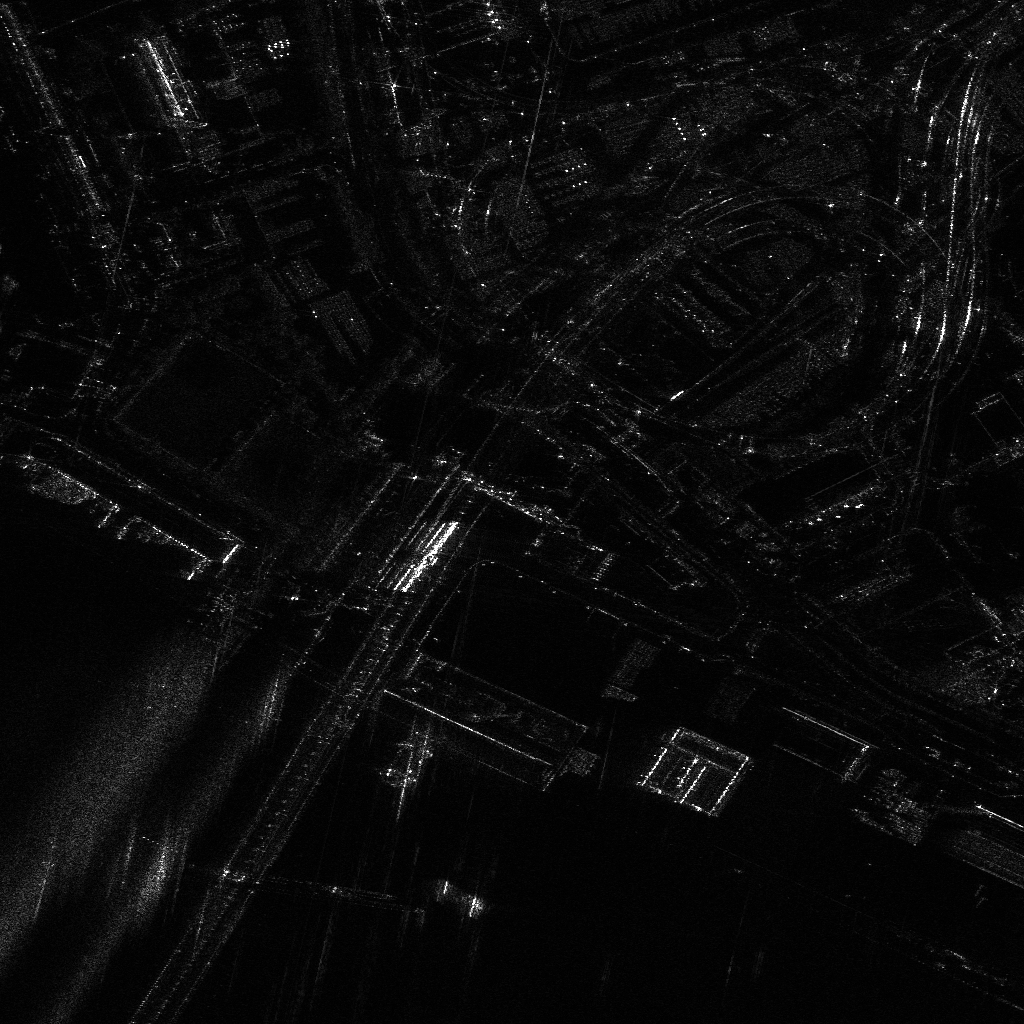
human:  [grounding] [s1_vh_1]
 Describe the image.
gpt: In the satellite image, there is  <ref>1 medium container </ref> <box>[[42, 86, 47, 88, 28]]</box> located at bottom.